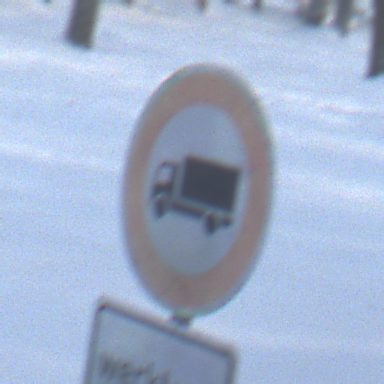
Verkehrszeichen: VerbotFuerKraftfahrzeugeUeberDreiKommaFuenfTonnen
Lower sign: ZeitangabenMitBeschraenkungAufWochentage1
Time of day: MorningAfternoon
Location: Outdoor (Nature)
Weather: Clear
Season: Winter
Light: Natural